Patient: sex M, age 61
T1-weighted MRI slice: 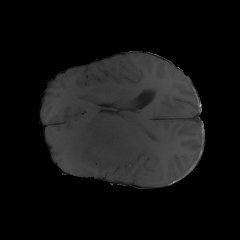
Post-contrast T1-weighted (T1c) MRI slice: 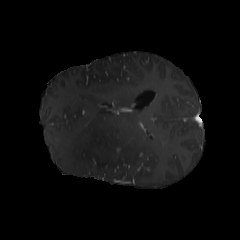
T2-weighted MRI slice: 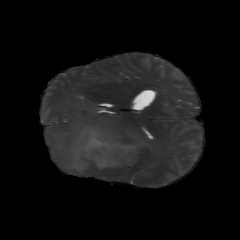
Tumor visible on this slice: yes
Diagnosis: Glioblastoma, IDH-wildtype
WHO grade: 4